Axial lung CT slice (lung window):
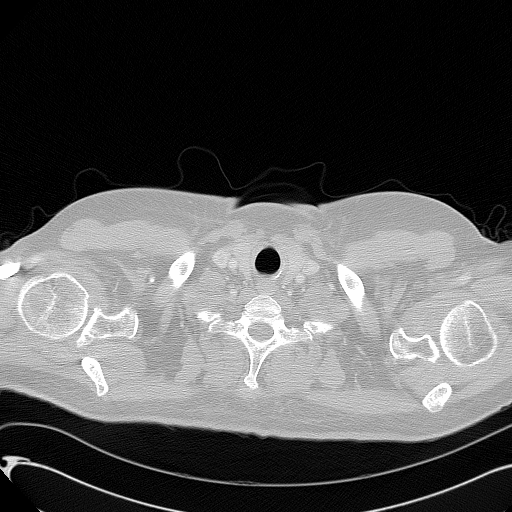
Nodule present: no